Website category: university
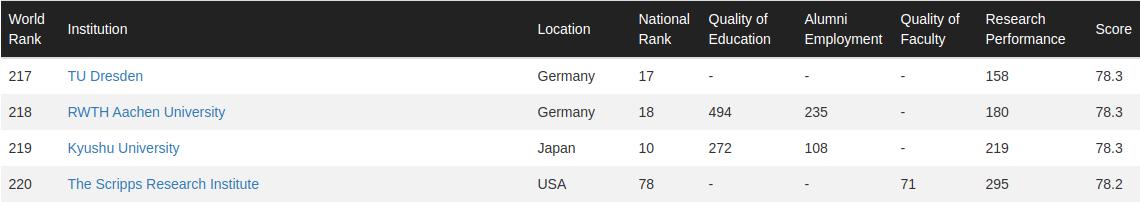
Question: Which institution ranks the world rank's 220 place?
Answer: The Scripps Research Institute

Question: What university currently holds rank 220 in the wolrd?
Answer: The Scripps Research Institute

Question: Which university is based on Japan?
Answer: Kyushu University

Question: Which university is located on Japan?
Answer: Kyushu University

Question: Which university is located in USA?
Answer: The Scripps Research Institute

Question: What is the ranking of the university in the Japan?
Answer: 219

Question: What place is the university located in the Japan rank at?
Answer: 219

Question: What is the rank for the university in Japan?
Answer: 219

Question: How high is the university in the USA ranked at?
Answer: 220

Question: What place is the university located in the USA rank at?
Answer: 220

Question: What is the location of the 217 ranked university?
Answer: Germany

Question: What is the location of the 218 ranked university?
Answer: Germany

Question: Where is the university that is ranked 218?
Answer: Germany

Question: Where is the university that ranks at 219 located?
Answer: Japan

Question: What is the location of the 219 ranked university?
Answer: Japan

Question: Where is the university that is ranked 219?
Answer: Japan

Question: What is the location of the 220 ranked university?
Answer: USA

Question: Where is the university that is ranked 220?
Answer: USA

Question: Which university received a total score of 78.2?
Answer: The Scripps Research Institute

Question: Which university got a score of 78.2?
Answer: The Scripps Research Institute